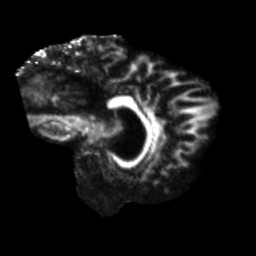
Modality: FA
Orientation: sagittal
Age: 68
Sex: female
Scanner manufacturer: siemens
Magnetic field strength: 3 T
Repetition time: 5.25 s
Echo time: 0.08 s